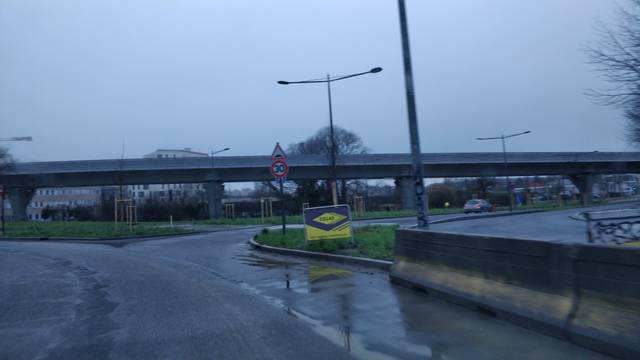
Region: France
Coordinates: 48.127, -1.621